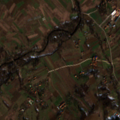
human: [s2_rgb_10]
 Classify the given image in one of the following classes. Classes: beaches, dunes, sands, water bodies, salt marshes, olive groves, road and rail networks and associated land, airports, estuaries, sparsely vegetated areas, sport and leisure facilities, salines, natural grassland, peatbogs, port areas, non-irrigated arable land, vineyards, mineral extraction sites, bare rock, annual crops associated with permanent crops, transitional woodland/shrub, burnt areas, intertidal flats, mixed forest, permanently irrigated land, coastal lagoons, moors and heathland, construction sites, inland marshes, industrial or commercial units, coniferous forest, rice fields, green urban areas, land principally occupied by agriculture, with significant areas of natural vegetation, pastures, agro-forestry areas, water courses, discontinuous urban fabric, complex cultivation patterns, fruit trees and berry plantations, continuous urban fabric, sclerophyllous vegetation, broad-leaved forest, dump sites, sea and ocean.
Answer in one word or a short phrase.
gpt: discontinuous urban fabric, non-irrigated arable land, complex cultivation patterns, land principally occupied by agriculture, with significant areas of natural vegetation, transitional woodland/shrub